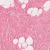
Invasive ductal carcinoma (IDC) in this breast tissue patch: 0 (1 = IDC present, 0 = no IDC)